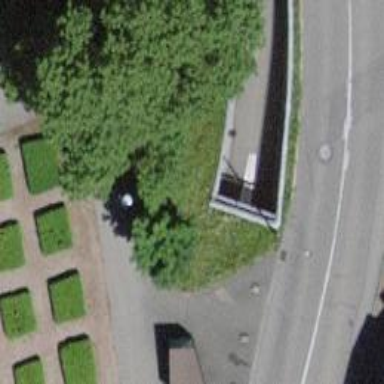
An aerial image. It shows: Paved parking entrance.